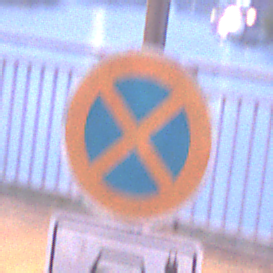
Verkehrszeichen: AbsolutesHalteverbot
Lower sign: HinweisDurchSinnbild22
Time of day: Night
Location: Outdoor (Urban)
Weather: PartlyCloudy
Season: NotSpecified
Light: Artificial